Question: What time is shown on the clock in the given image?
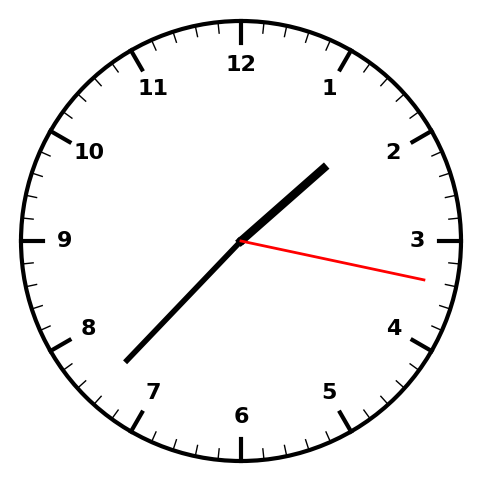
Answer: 01:37:17